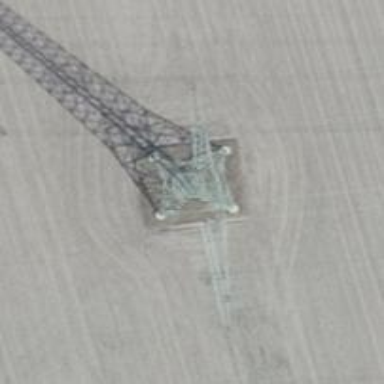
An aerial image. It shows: Power tower.